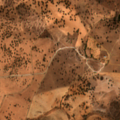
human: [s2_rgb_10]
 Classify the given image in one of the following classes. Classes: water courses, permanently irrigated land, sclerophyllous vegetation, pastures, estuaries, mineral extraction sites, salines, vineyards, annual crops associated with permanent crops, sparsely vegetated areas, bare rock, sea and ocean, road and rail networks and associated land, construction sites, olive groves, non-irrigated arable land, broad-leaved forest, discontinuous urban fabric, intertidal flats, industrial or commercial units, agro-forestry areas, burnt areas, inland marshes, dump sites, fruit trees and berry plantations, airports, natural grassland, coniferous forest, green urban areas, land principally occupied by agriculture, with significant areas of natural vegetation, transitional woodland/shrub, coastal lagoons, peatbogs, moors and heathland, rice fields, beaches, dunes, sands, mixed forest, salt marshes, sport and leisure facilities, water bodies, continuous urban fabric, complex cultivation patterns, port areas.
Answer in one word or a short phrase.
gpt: pastures, agro-forestry areas